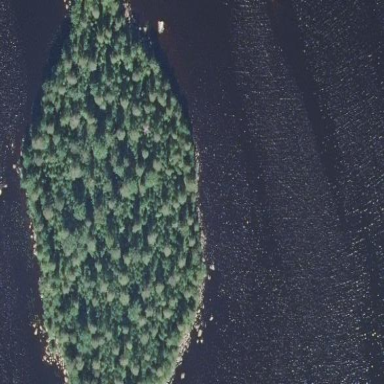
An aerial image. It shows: Islet surrounded by woodland.